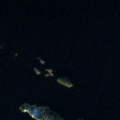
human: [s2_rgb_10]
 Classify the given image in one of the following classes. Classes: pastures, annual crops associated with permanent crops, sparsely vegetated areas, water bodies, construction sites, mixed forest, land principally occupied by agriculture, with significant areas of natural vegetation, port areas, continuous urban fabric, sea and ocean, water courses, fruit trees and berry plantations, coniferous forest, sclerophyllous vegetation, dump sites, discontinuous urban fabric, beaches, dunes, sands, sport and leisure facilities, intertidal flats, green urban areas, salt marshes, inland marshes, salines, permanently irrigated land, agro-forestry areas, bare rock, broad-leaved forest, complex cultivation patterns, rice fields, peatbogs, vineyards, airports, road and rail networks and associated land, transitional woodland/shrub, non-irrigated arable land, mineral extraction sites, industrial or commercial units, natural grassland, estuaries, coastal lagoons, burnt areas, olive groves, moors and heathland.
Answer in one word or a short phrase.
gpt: water bodies